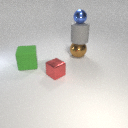
large gray rubber cylinder below small blue metal sphere